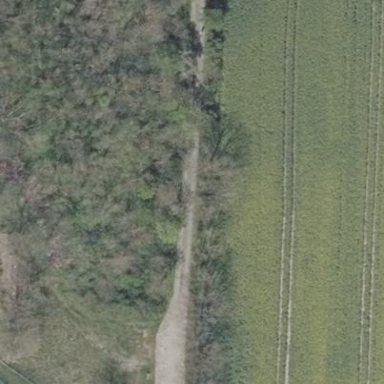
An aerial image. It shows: Broadleaved woodland area.